Field crop: tomato
Growth stage: 2
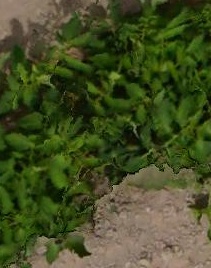
Species: tomato